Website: walmart
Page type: payment
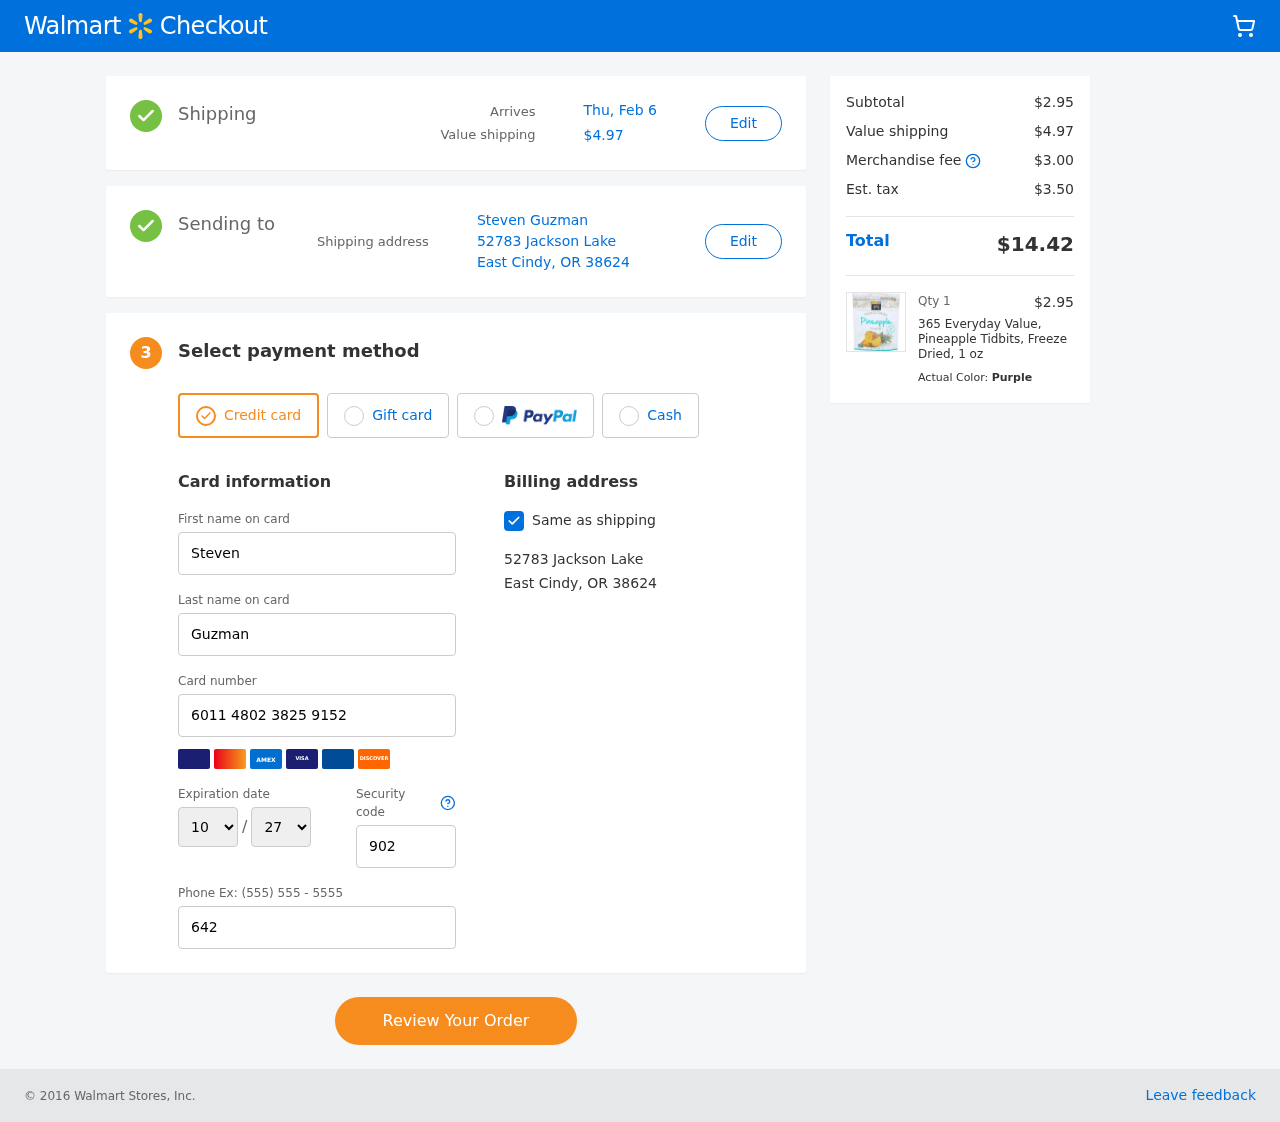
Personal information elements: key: PII_CARD_EXPIRY_MONTH
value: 10
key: PII_CARD_EXPIRY_YEAR
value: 27
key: PII_CITY_STATE_ZIP
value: East Cindy, OR 38624
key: PII_FULLNAME
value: Steven Guzman
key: PII_STREET
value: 52783 Jackson Lake
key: PII_FIRSTNAME
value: Steven
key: PII_LASTNAME
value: Guzman
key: PII_CARD_NUMBER
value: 6011 4802 3825 9152
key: PII_CARD_CVV
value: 902
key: PII_PHONE
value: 6428855039
Product elements: key: PRODUCT1_NAME
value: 365 Everyday Value, Pineapple Tidbits, Freeze Dried, 1 oz
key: PRODUCT1_PRICE
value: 2.95
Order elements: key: ORDER_DELIVERY_DATE
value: Thu, Feb 6
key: ORDER_SHIPPING_COST
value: $4.97
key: ORDER_SUBTOTAL
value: $2.95
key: ORDER_MERCHANDISE_FEE
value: $3.00
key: ORDER_TAX
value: $3.50
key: ORDER_TOTAL
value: $14.42
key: ORDER_NUM_ITEMS
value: Qty 1